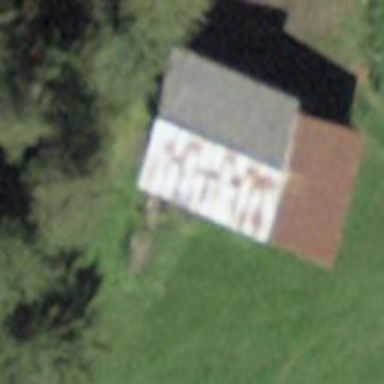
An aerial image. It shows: Rural barn.